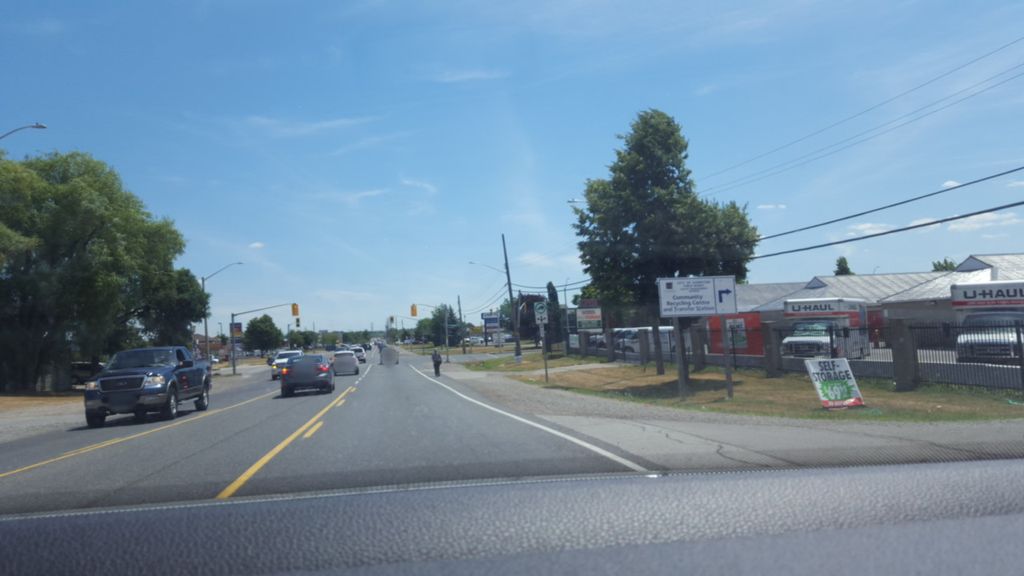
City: hamilton